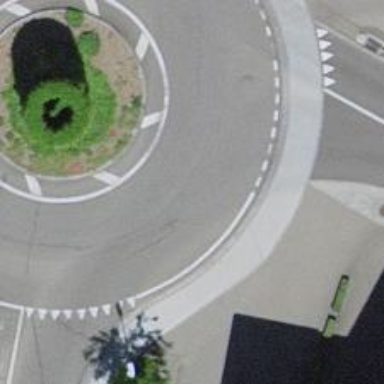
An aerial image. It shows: Tertiary road made of asphalt leading to roundabout junction.